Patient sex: M
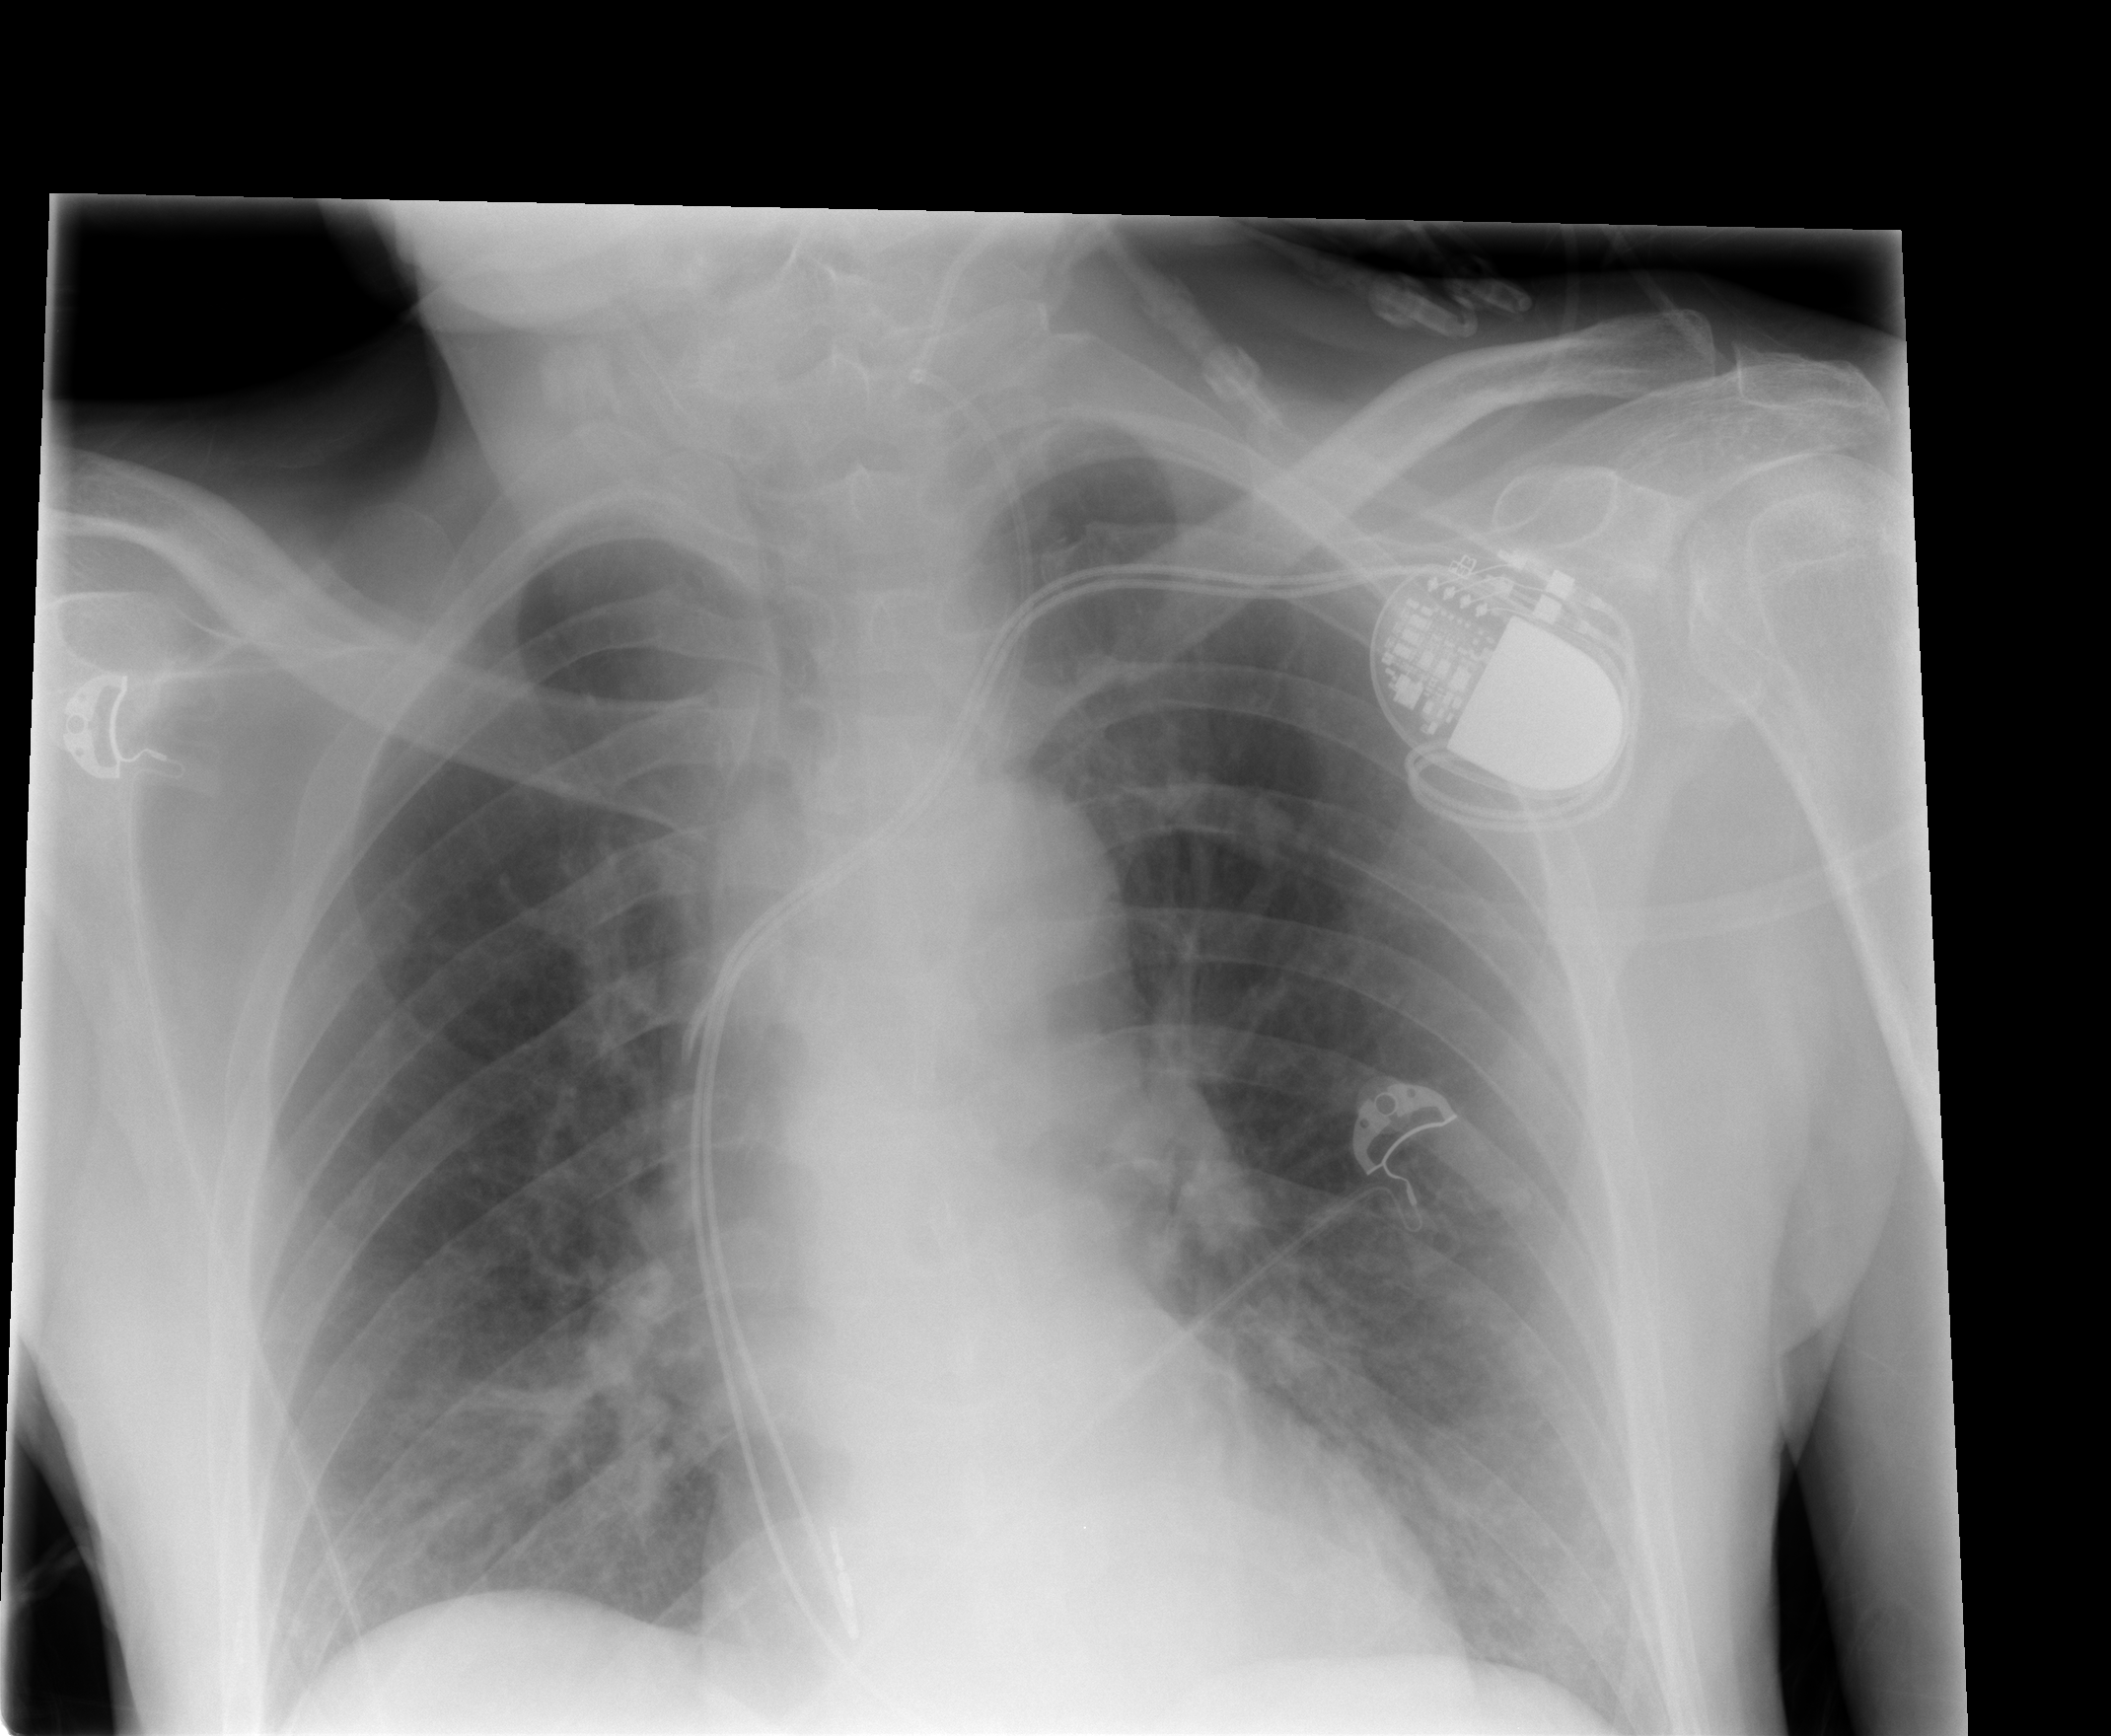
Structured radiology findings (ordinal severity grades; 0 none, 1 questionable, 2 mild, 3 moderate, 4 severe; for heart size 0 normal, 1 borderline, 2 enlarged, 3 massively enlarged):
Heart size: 0
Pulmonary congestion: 1
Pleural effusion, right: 0
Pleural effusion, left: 0
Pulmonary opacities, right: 1
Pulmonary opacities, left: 0
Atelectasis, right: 0
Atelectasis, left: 0